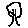
Label: tree